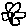
Label: flower